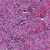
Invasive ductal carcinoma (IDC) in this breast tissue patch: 1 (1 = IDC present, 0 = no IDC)